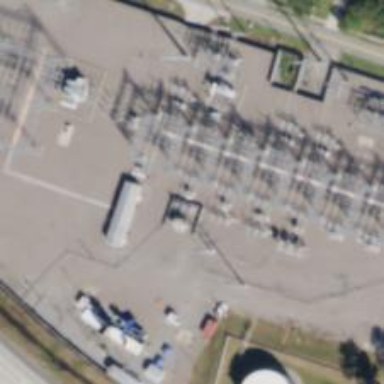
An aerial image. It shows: Switch used for power control.